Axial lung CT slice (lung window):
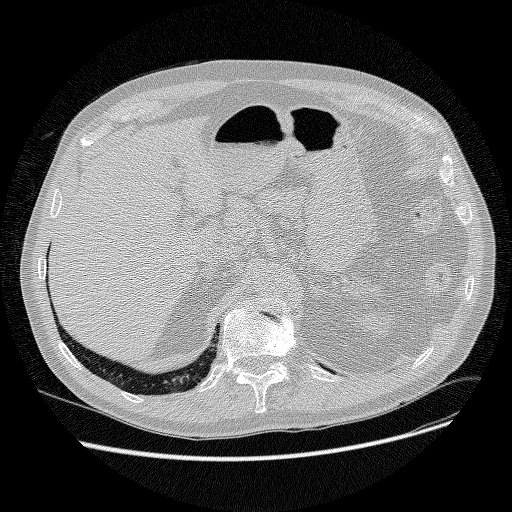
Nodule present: no